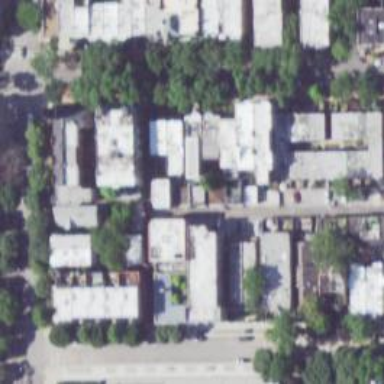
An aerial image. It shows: Alleyway designated as service road.